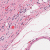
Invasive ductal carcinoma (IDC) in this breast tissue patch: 0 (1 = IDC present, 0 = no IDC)